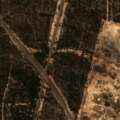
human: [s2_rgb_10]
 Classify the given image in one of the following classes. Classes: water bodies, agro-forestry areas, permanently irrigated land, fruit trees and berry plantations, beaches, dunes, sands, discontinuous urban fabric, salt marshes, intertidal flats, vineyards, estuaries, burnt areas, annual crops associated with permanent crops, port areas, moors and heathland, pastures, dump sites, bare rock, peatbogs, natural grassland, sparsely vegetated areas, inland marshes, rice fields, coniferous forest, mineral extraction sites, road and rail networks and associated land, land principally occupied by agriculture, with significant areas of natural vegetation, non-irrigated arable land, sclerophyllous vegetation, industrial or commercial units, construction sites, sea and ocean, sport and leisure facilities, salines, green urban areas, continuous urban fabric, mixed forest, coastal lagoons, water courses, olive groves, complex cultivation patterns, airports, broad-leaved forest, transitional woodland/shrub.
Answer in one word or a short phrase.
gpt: mineral extraction sites, coniferous forest, transitional woodland/shrub